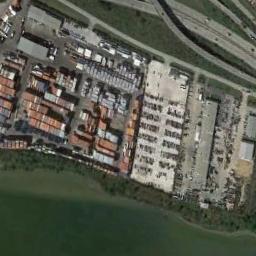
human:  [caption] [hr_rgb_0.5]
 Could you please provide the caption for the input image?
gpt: In an industrial area, There are neatly planned factories and roads, Green belts, Parking lots, And cars and goods .

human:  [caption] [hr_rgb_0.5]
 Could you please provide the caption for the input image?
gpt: Buildings in industrial areas vary in size .

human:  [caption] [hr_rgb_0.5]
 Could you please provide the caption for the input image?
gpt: There are a lot of houses in the industrial area .

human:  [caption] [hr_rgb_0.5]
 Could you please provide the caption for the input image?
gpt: The industrial area with lots of industrial equipment, Containers and some workshops Is next to the waters .

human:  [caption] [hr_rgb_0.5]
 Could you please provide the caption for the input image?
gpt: There are many containers on the industrial area beside a river .